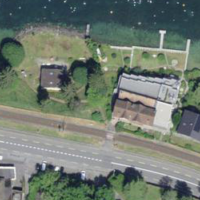
EUNIS habitat code: 55
Species observed at this site:
Milvus migrans